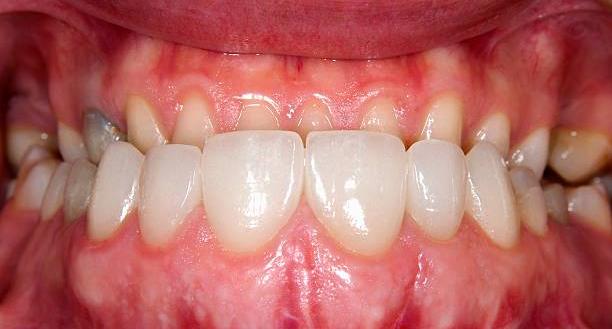
Condition: Gingivitis